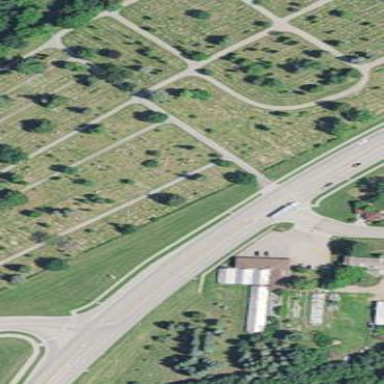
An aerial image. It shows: Cemetery.